Field crop: maize
Growth stage: 1
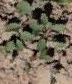
Species: convolvulus